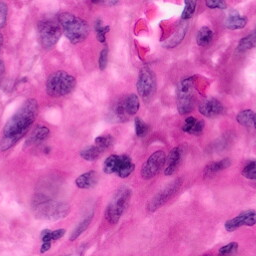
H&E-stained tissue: Pancreatic